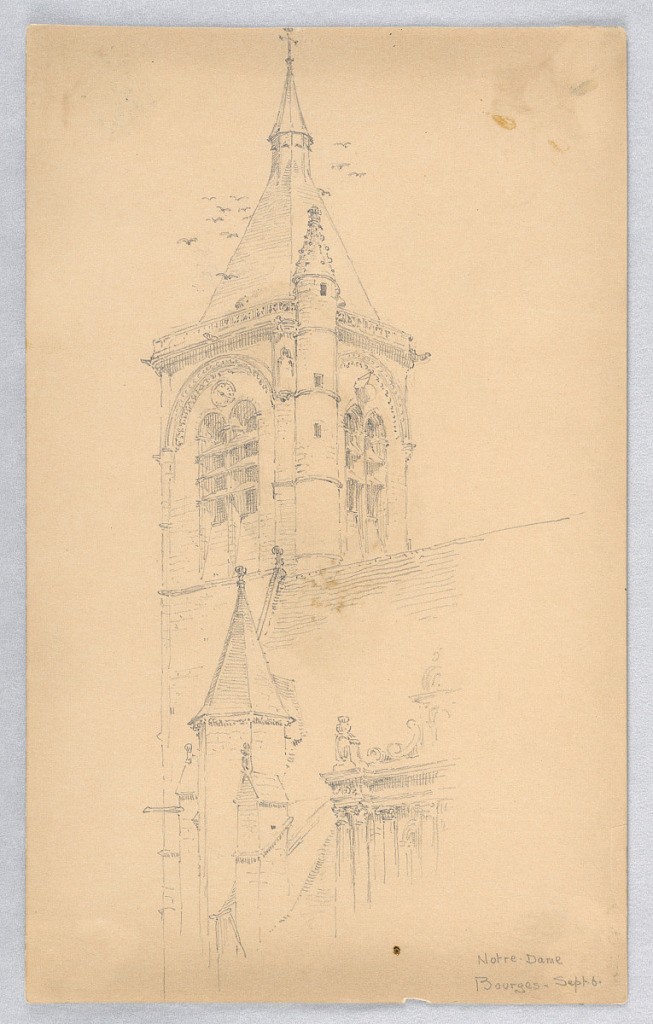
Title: Notre Dame, Bourges
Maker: Arnold William Brunner, American, 1857–1925
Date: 1883
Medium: Graphite on red-brown paper
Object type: Drawing
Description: One buttress and the steeple, with birds around the roof.